Field crop: maize
Growth stage: 2
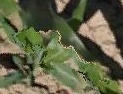
Species: maize